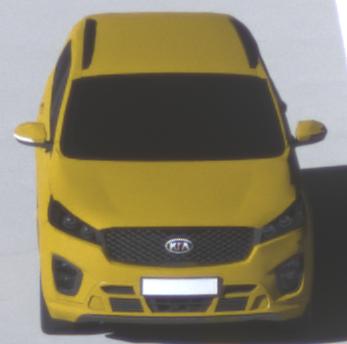
Make: KIA
Model: Sorento 2.2 CRDi
Detailed model: Sorento (UM)
Model produced from: 2015/03
Model produced until: 2017/10
Doors: 5
Color: yellow
Road condition: dry road
Daytime: morning or afternoon
Contrast: high contrast